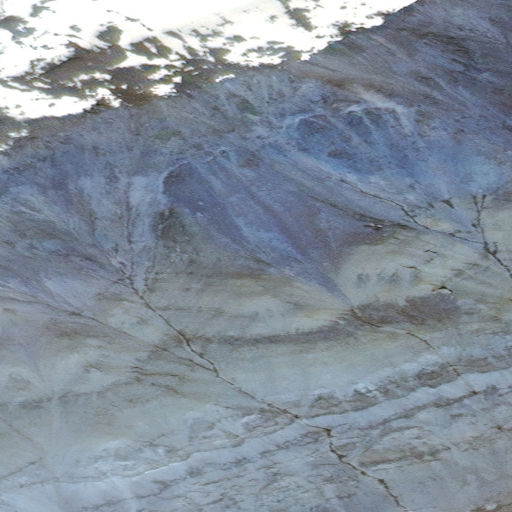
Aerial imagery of mountain in Alaska named Abercrombie Mountain containing only unknown